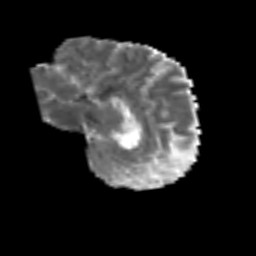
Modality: MD
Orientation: sagittal
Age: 57
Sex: male
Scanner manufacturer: siemens
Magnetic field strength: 3 T
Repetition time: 6.1 s
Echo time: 0.101 s